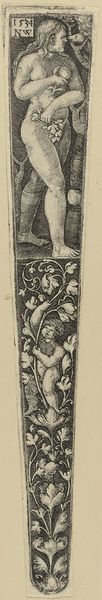
Titel: Dolchscheide mit Eva
Künstler: Nicolaus Wilborn
Standort: Hamburg
Institution: Museum für Kunst und Gewerbe Hamburg
Schlagwörter: akt, blätter, nackt, frau, haar, renaissance, putto, schrift, papier, grafik, graphik, scham, fotografie, photographie, eva, paradies, druckgraphik, schwarz-weiß, druckgrafik, stich, ranke, karton, sündenfall, versuchung, schlangen, hochkant, putten, kupferstich, genesis, amoretten, groteske, arabeske, rankenwerk, rankenornament, reproduktionen, druckerzeugnisse, ornamentstich, vorlageblätter, hopfenblatt